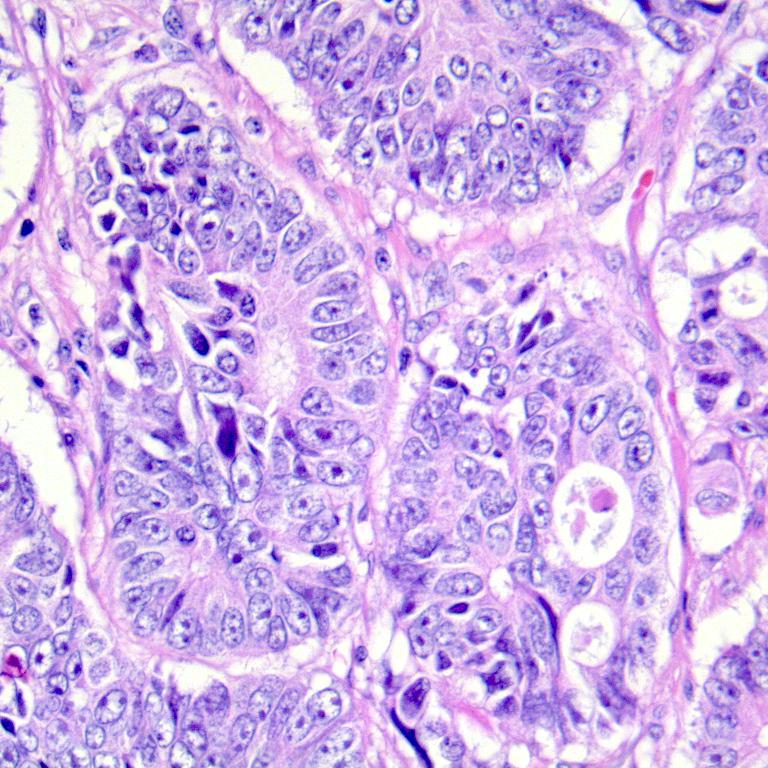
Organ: colon
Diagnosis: adenocarcinomas